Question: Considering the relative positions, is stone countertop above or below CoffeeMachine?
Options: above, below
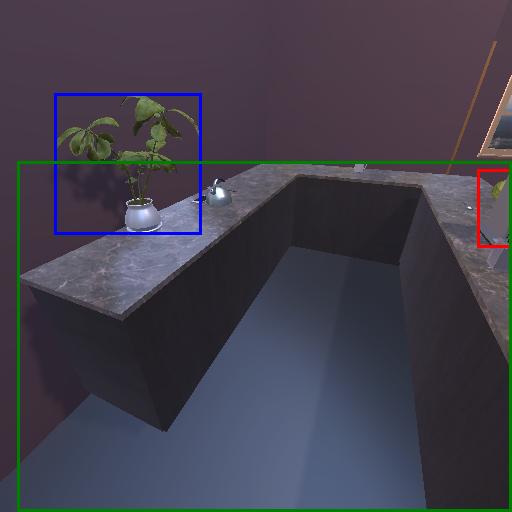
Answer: above